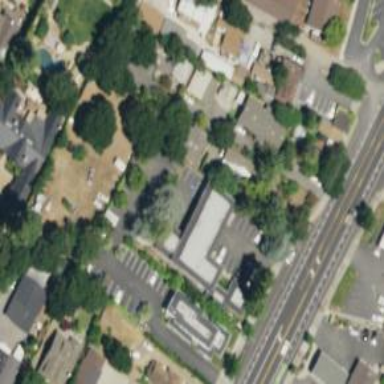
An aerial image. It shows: Asphalt parking space.